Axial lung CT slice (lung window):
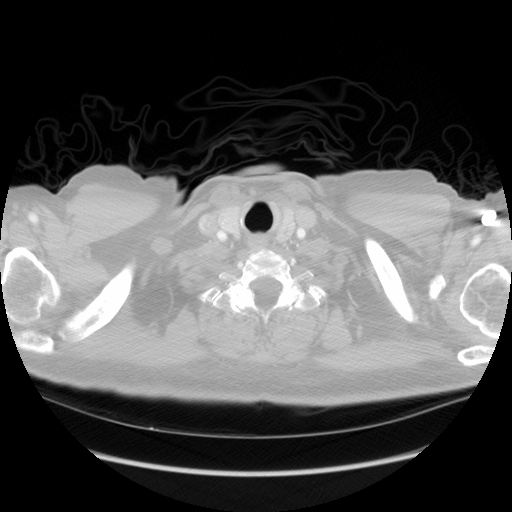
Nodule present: no